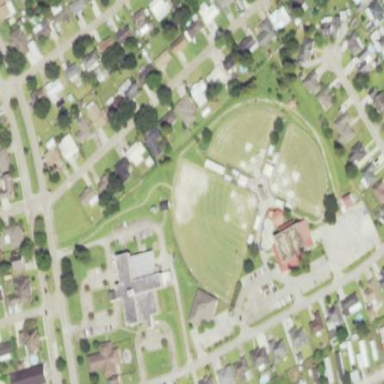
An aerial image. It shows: Community centre.